Question:
I work on creating a tool for maya with pyqt4.
And in my tool, there is some menus on QMenuBar.
In that situation, I hope to create a menu + option menu style like above image.
As you see there is "New Scene" menu and square icon at the right side of "New Scene".
If I select just "New Scene", it works as creating a new scene.
And if I select square icon of "New Scene", it pops up option window for creating a new scene.
That's the one I hope to do.
How can I do this?
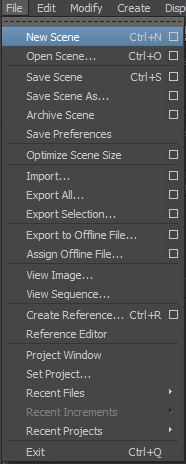
Answer: Derive from 'QWidgetAction' (<URL> to create a widget that is basically a blend of a 'QLabel' and a 'QPushButton'. You'll probably have to subclass 'QLabel' in order to provide a rollover effect in terms of 'QStyle'.